Question: Within my app's Servlet, I want to control wether its Datastore is empty or not (the first time I run the servlet it will be empty, but that's not the case right now as I already have populated it and made it persistent) before continuing with the rest of the code. In this <URL> I discovered a way of querying the datastore and fetch different kind of statistics.
But while executing:
'''
DatastoreService datastore = DatastoreServiceFactory.getDatastoreService();
Entity globalStat = datastore.prepare(new Query("__Stat_Total__")).asSingleEntity();
Long totalBytes = (Long) globalStat.getProperty("bytes");
Long totalEntities = (Long) globalStat.getProperty("count");
'''
I get a 'NullPointerException' when I try to store the two Long variables.
Why is the 'Entity globalStat' object null after the query?
: Additional information
I'm trying to get the Datastore statistics just after populating it with a 'List<Entity>' of Entities:
'''
public class MyServlet extends HttpServlet {
ArrayList<Tour> m_tours = new ArrayList<Tour>();
Key tourKey;
DatastoreService datastore = DatastoreServiceFactory.getDatastoreService();
//.... some code
private DatastoreService populateDatastore(){
//... some other code ...
List<Entity> List = Arrays.asList(tour,tour1,tour2,tour3,
tour4,tour5,tour6,tour7,tour8);
datastore.put(List);
Entity globalStat = datastore.prepare(
new Query("__Stat_Total__")).asSingleEntity();
try{
Long totalEntities = (Long) globalStat.getProperty("count");
Long totalBytes = (Long) globalStat.getProperty("bytes");
}catch (NullPointerException e){
e.printStackTrace();
}'
}
}
'''
and just this instructions the Entity globalstat object still shows to be null in the debugging tool:

how come that the 'new Query("__Stat_Total__")).asSingleEntity();' doesn't produce any result when I just filled the datastore with several entities?
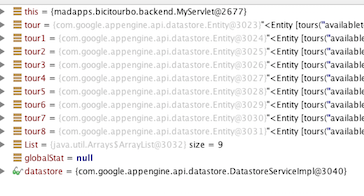
Answer: > :
as reported here: <URL>,
and don't work in a local development server. They only work when deployed in 'App Engine Server'.